Field crop: maize
Growth stage: 2
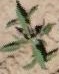
Species: atriplex